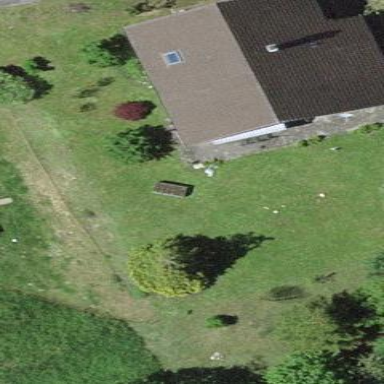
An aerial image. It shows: Simple house.